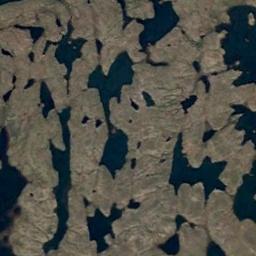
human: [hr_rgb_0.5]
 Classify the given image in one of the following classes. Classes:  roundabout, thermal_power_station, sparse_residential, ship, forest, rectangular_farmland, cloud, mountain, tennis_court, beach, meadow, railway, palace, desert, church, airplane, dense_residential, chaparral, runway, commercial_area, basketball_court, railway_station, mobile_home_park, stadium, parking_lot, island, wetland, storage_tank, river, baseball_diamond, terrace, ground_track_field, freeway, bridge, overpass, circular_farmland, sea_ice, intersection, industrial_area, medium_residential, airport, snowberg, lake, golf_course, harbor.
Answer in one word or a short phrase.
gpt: wetland